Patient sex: M
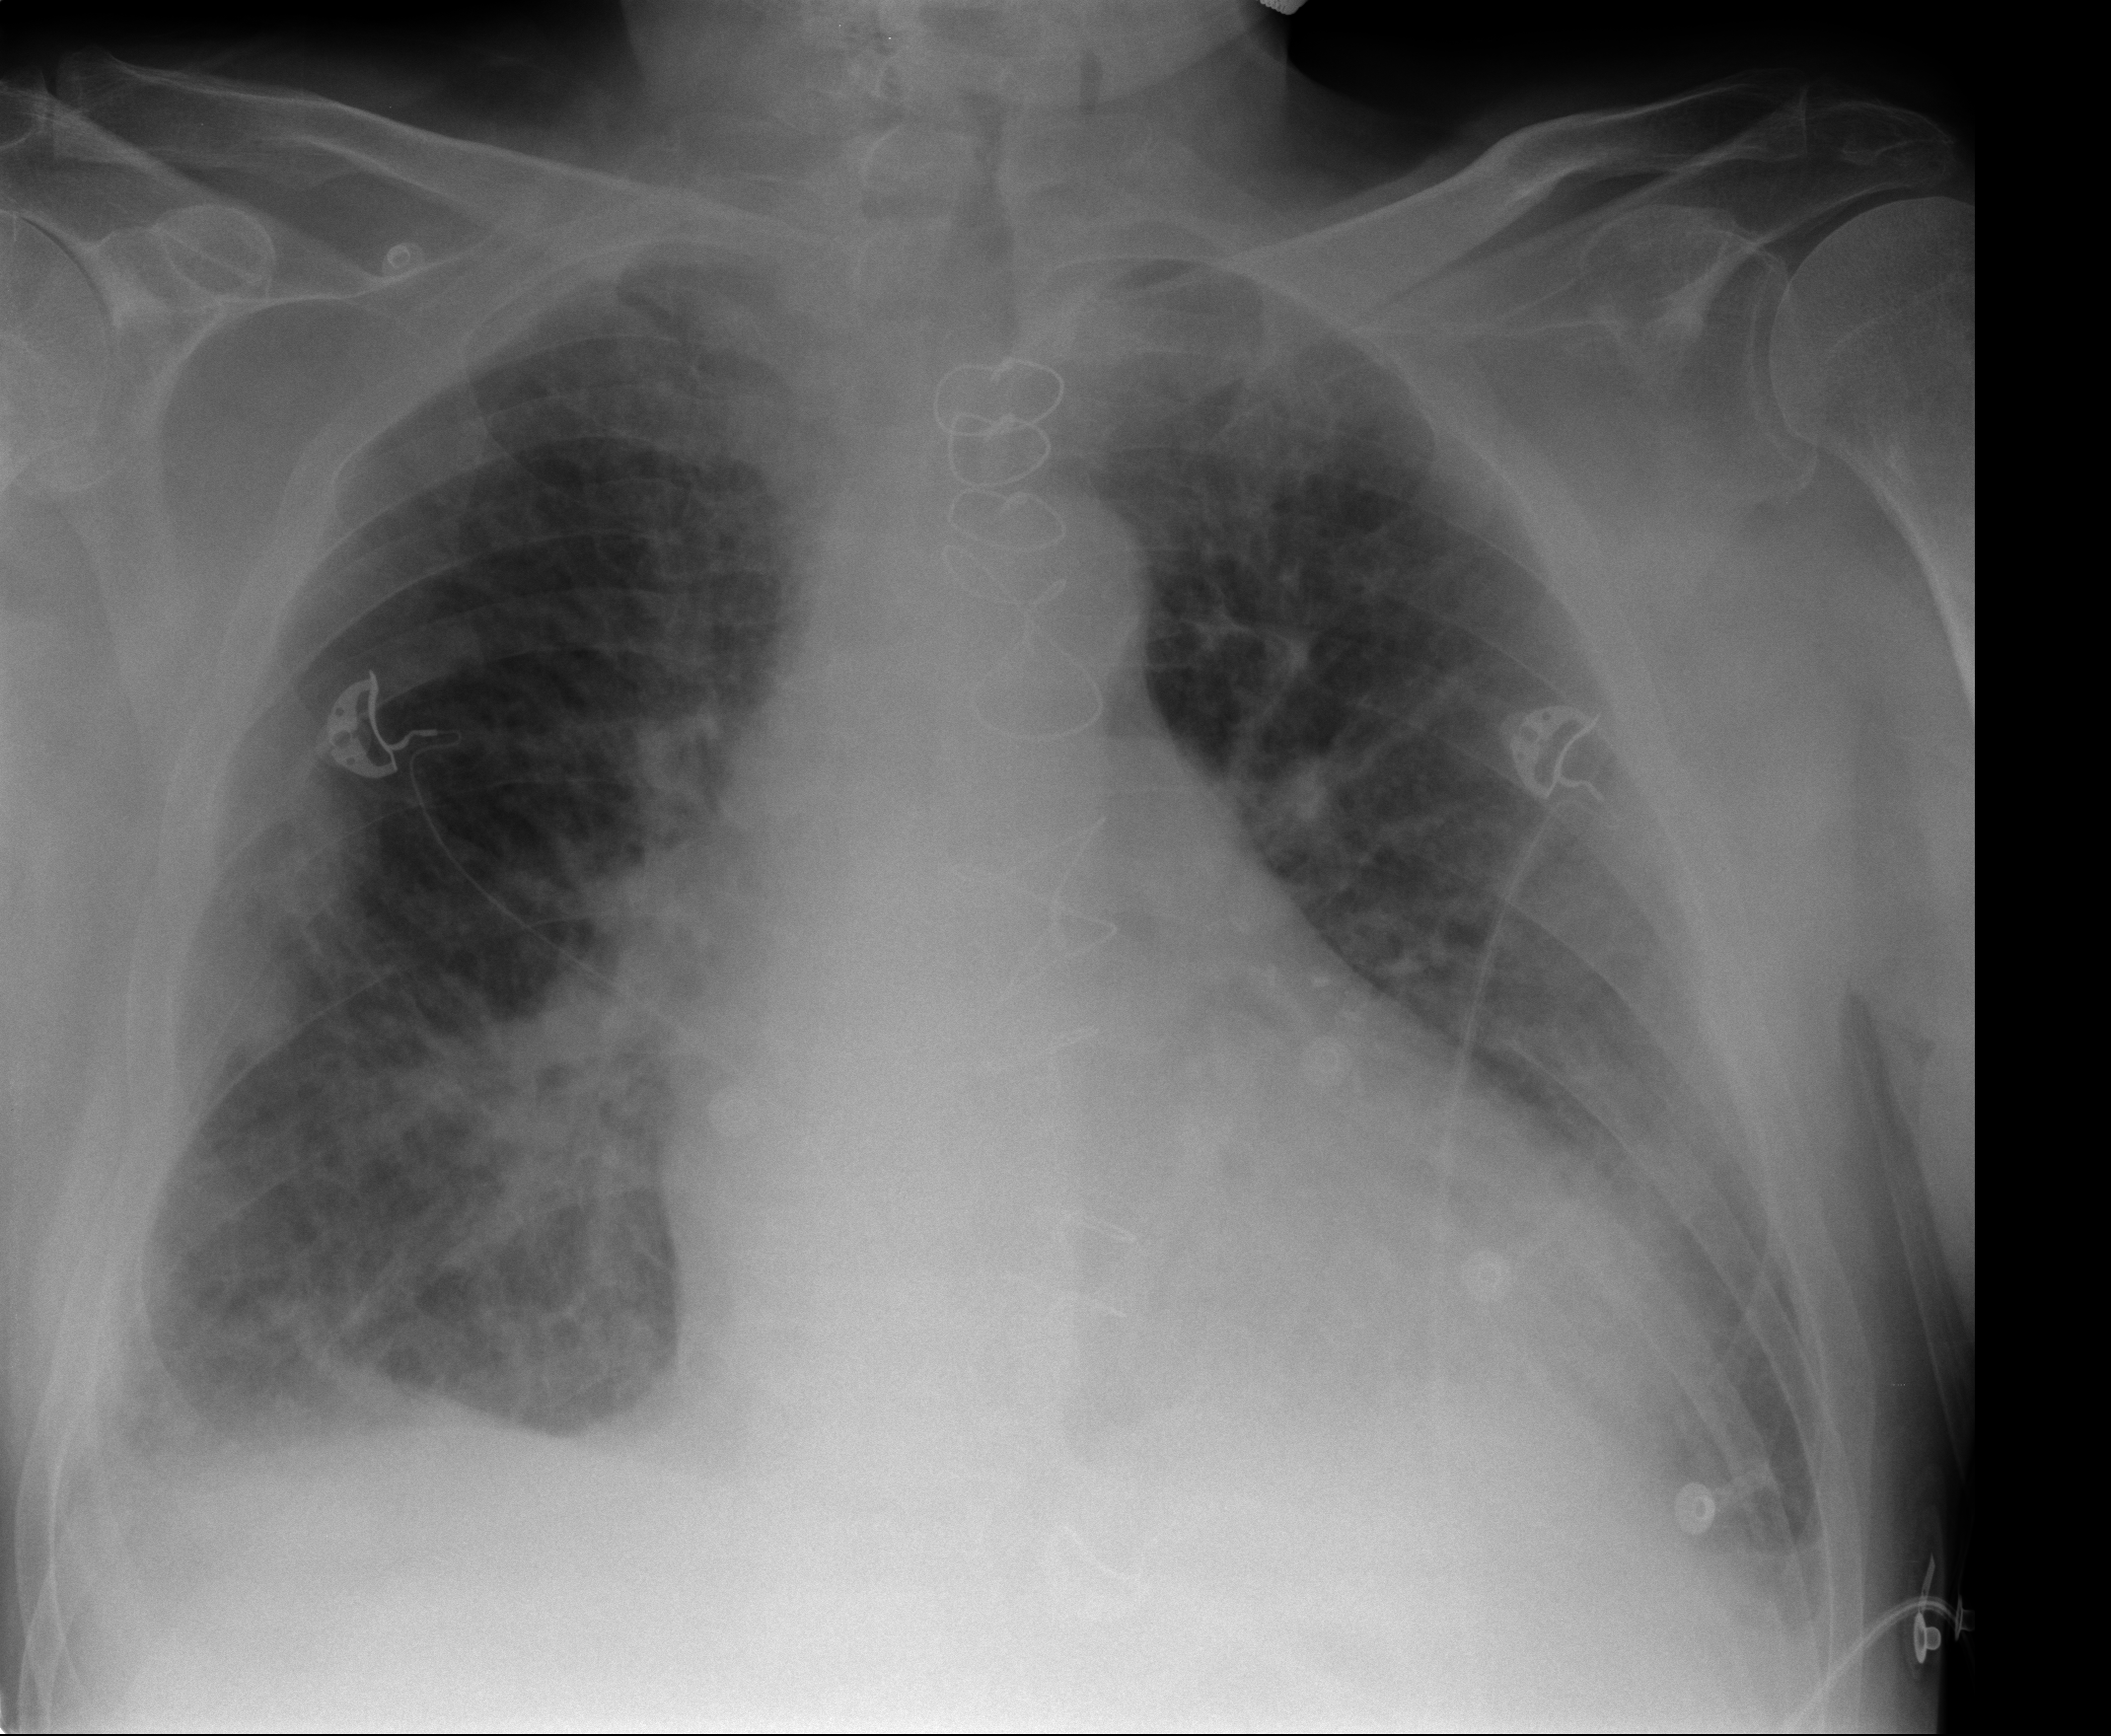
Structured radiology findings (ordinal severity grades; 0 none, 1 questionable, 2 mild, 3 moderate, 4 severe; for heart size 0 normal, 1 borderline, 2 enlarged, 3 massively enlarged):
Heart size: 2
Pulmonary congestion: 3
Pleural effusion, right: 2
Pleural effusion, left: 2
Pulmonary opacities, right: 3
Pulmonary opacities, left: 3
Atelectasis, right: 2
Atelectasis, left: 2